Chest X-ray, PA view. Patient: 25 years old, sex M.
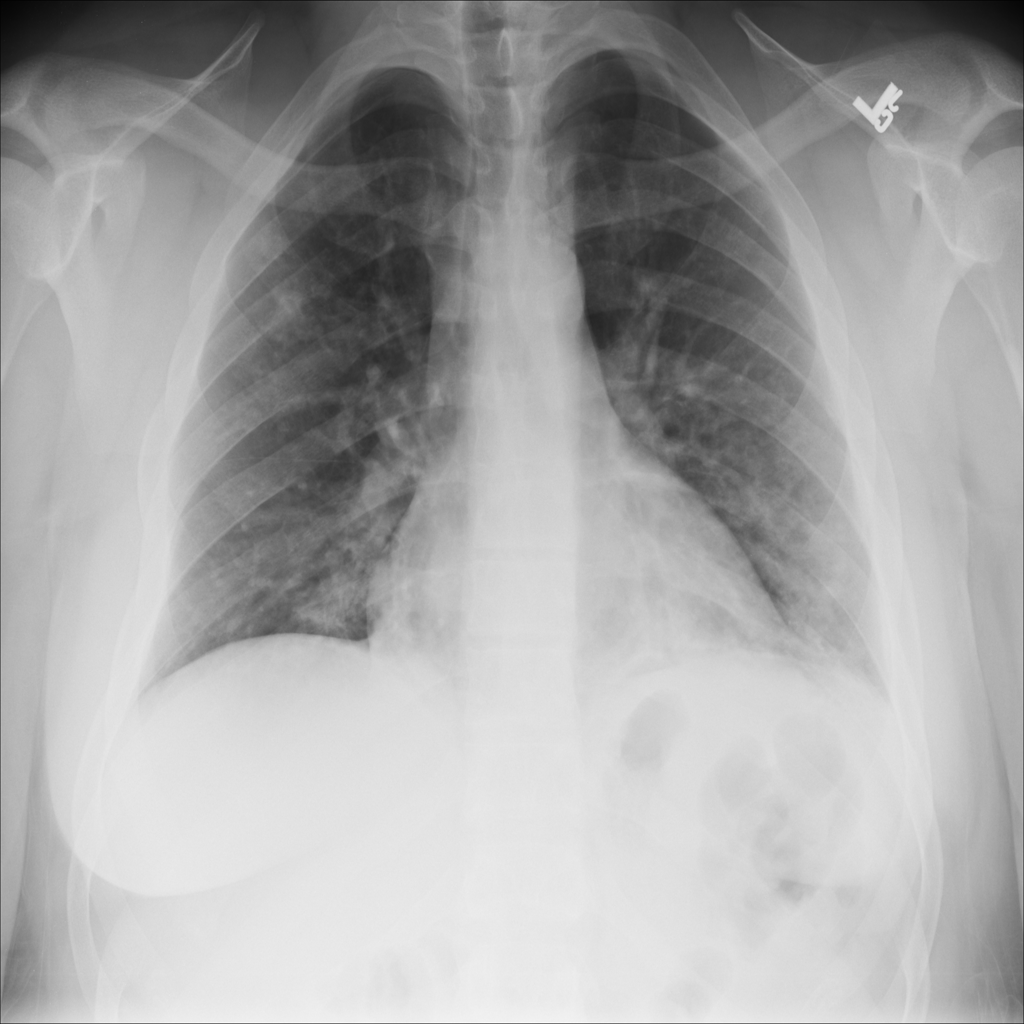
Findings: Infiltration, Nodule